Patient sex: M
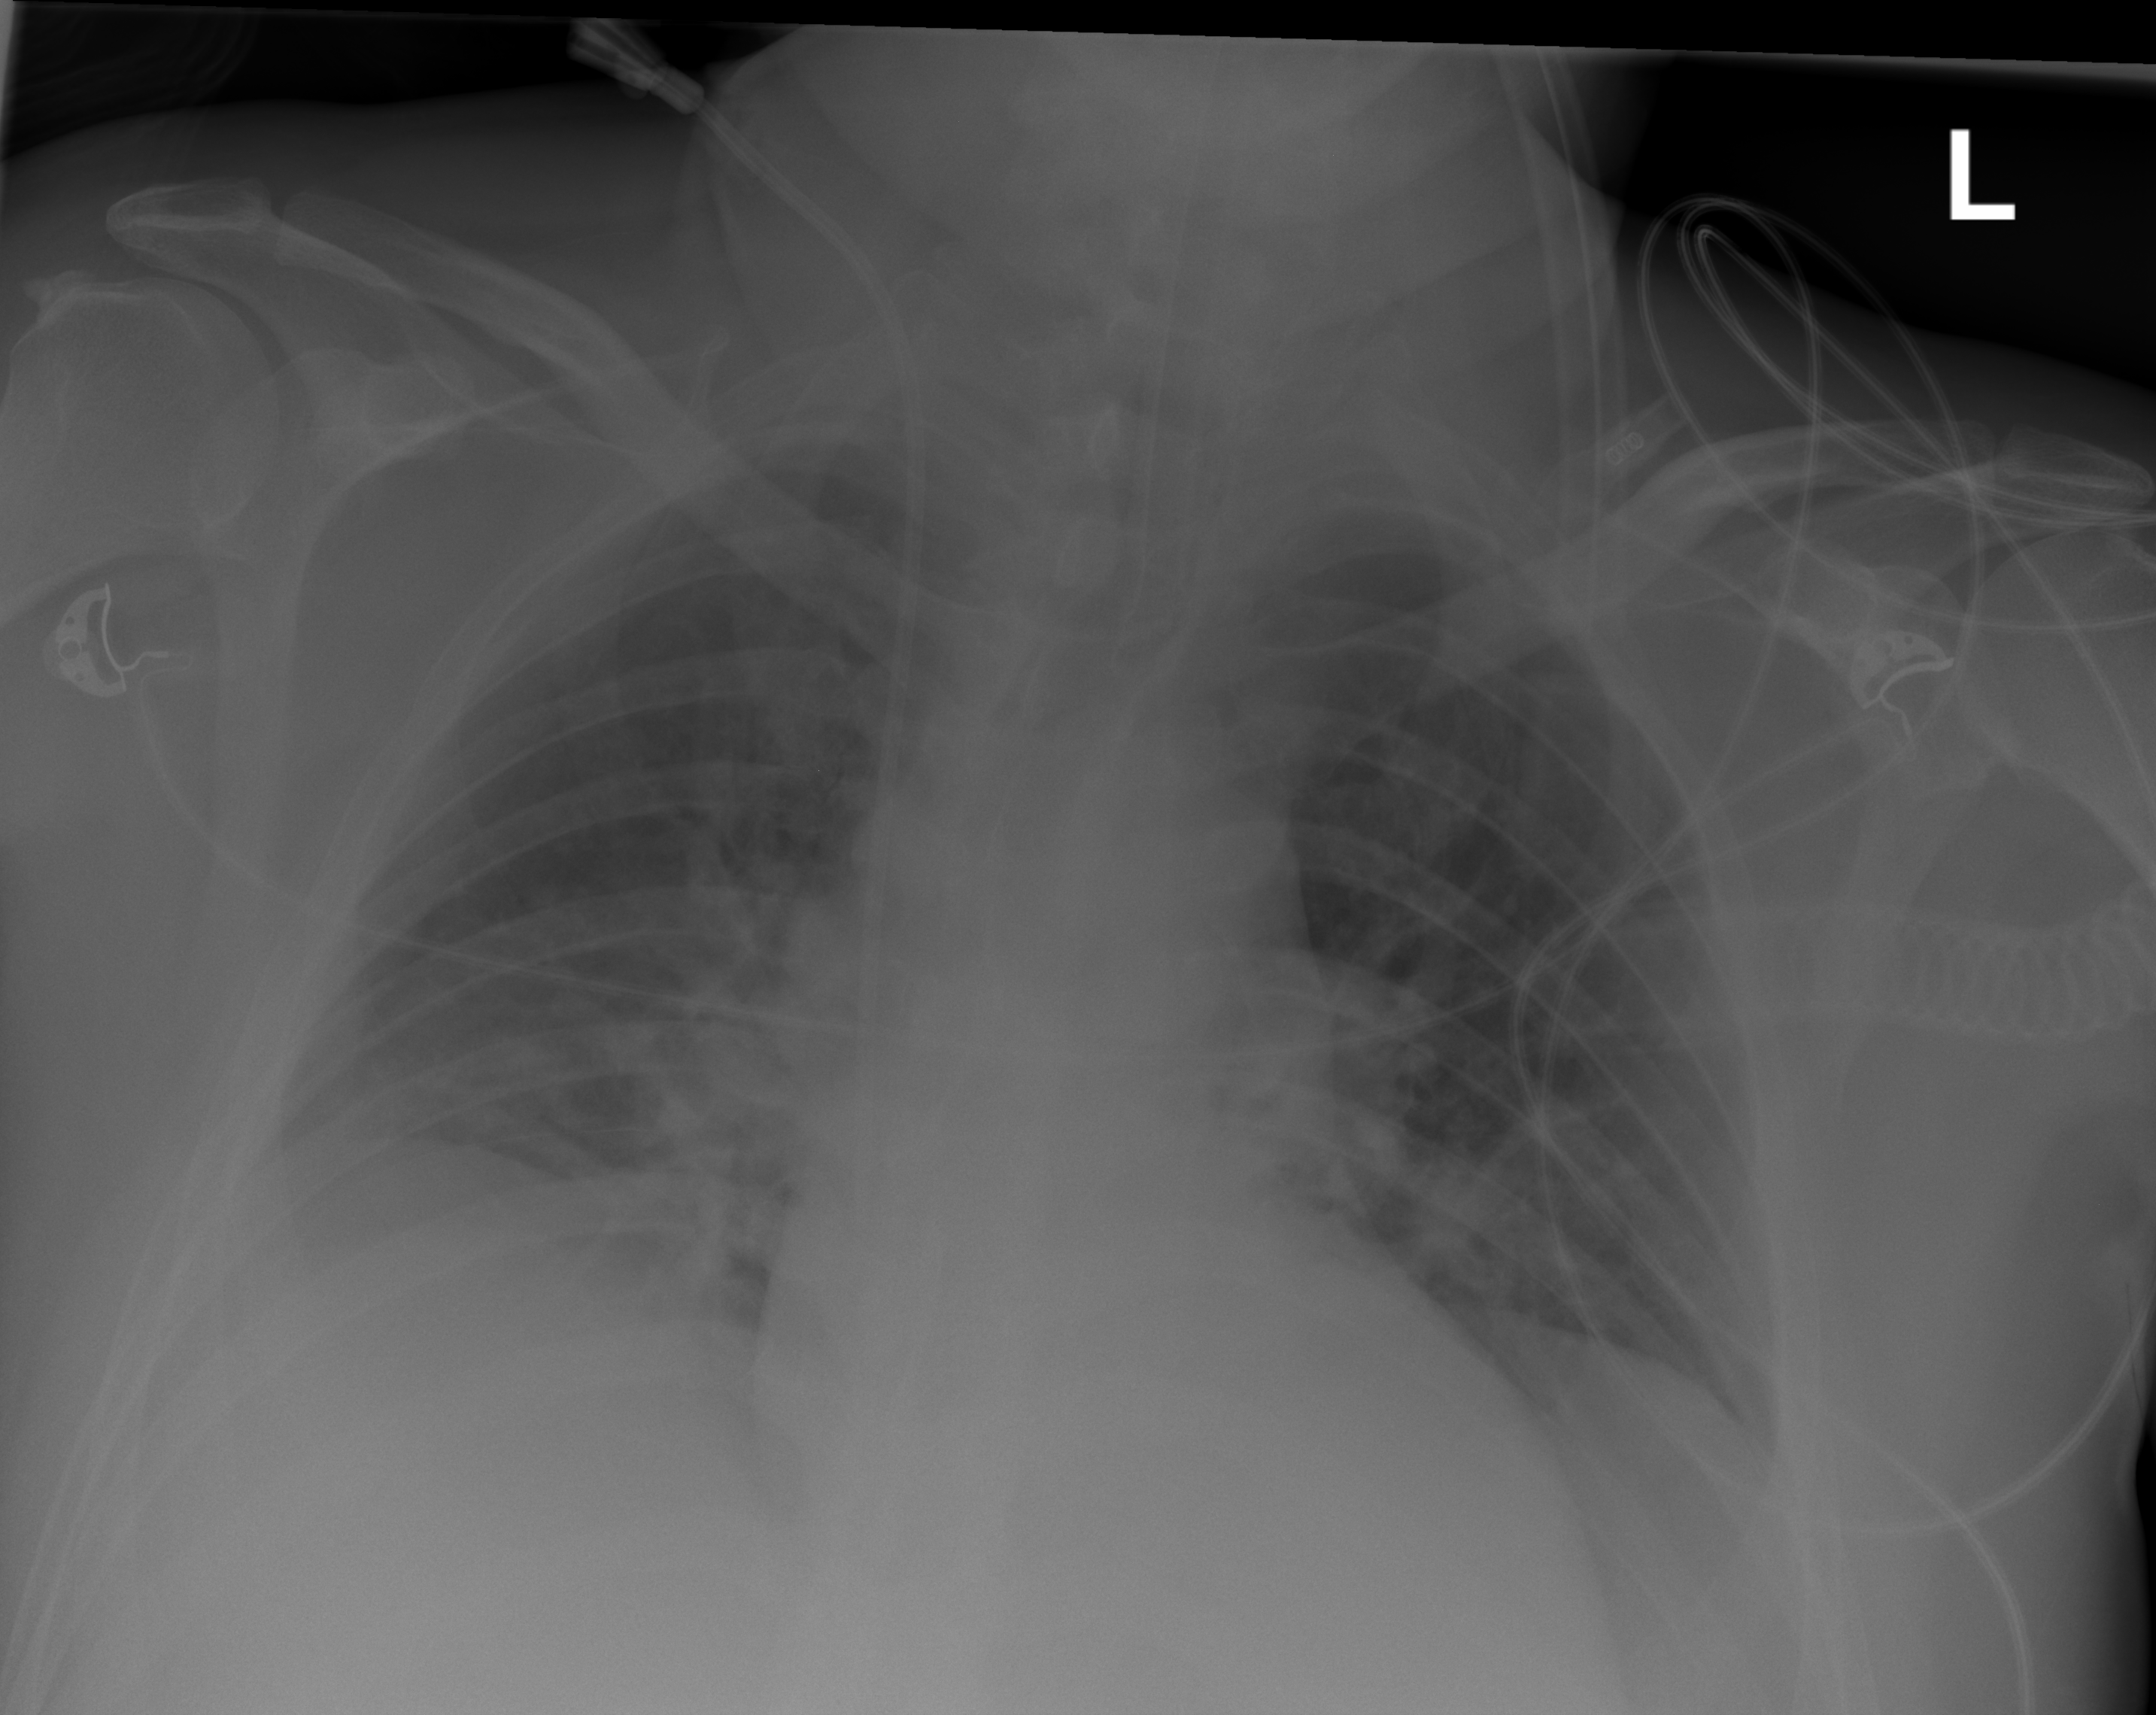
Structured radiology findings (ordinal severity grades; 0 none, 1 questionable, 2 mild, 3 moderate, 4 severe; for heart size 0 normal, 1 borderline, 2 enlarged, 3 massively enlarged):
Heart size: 0
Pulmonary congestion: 0
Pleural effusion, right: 0
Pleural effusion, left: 0
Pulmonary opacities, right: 2
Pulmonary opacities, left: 2
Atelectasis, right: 2
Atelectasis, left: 2